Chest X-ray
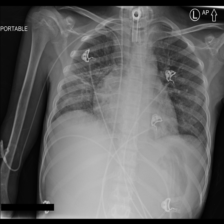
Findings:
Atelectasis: positive
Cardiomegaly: negative
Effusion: negative
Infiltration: negative
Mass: negative
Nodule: negative
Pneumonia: negative
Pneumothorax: negative
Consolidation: negative
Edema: negative
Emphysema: negative
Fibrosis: negative
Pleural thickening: negative
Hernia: negative